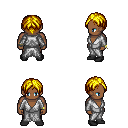
a pixel art fantasy rpg character, male body template, human, dark skin, white robe, gold greaves, blonde parted hairstyle, bracelets, black shoes, four views (front, back, left, right), 2x2 character sprite sheet, small pixel art, hard edges, no anti-aliasing